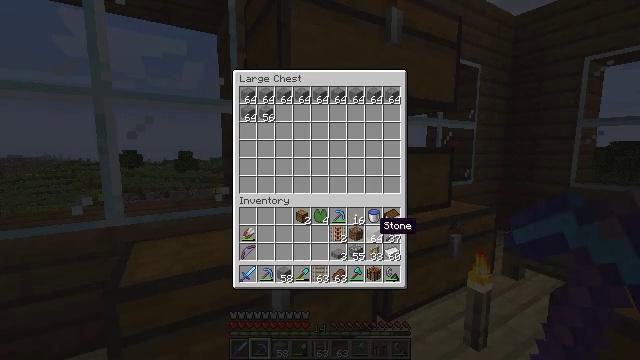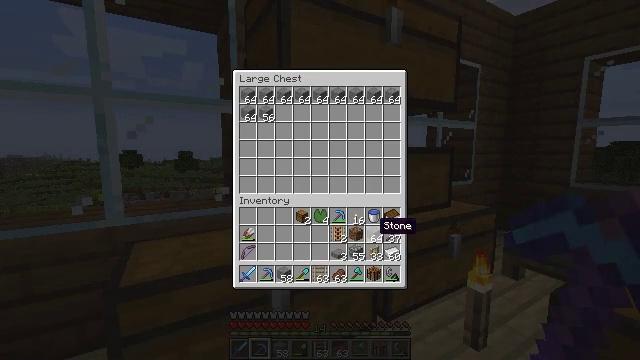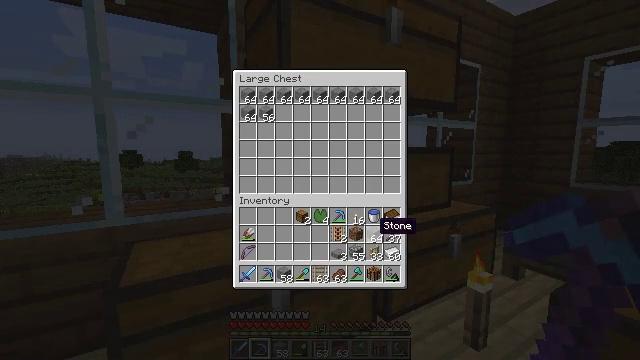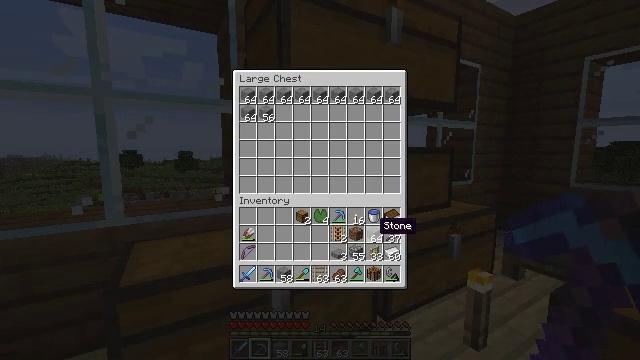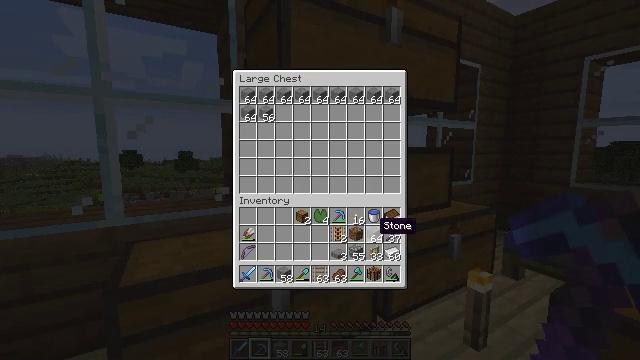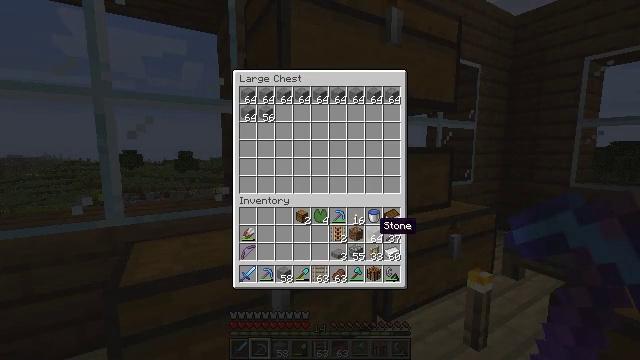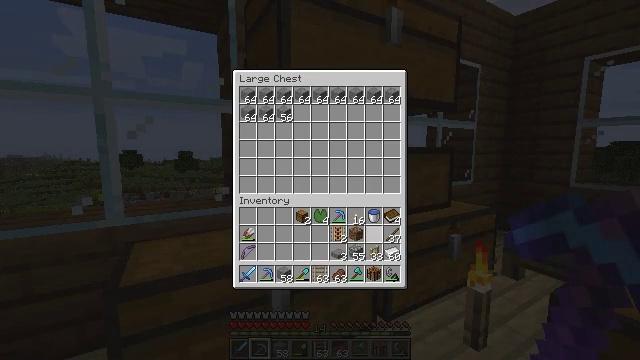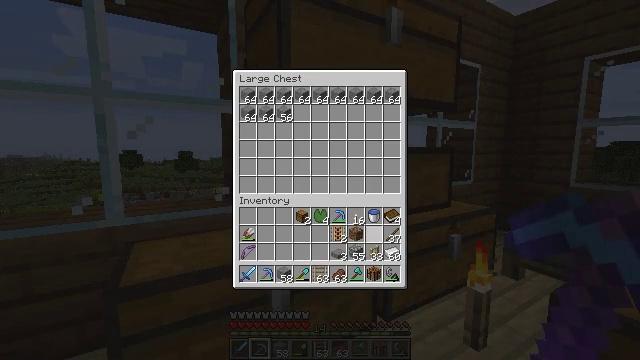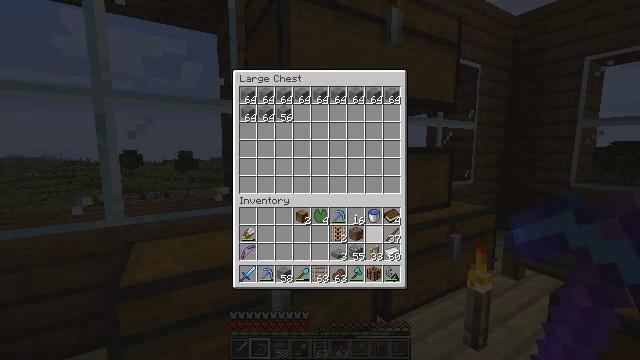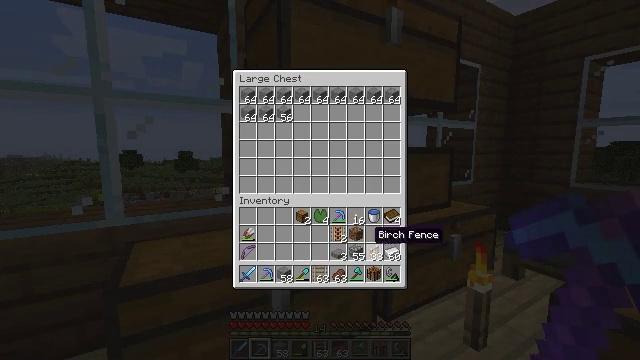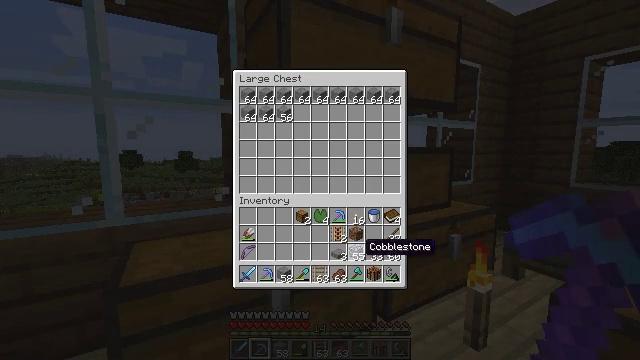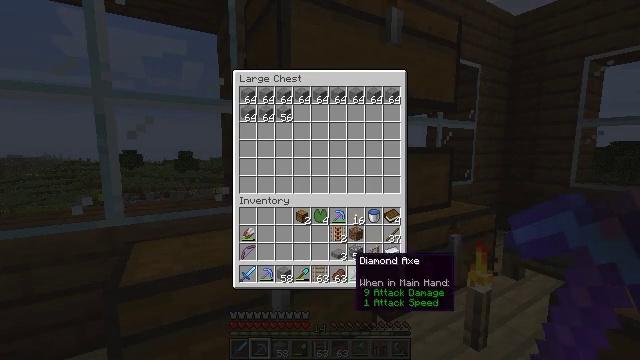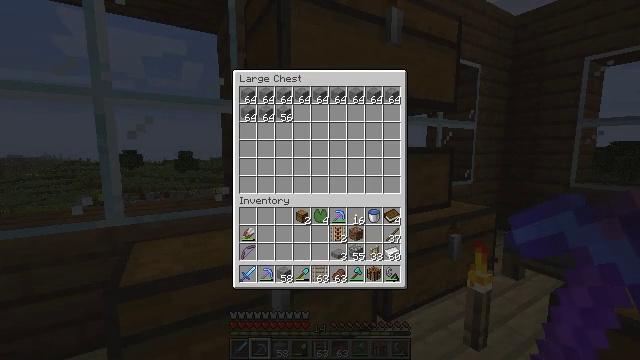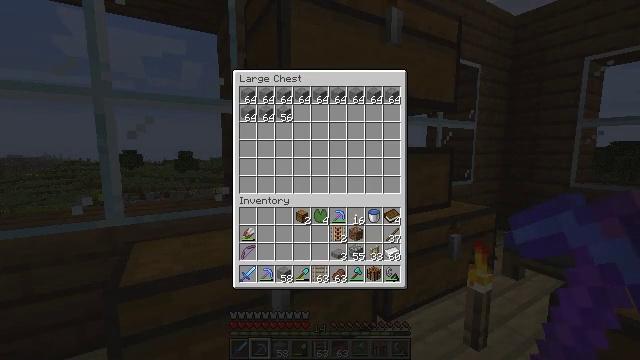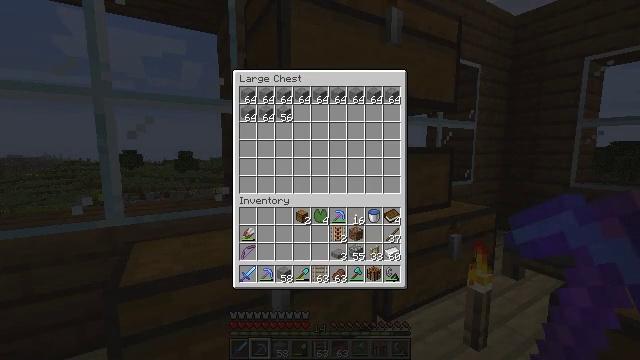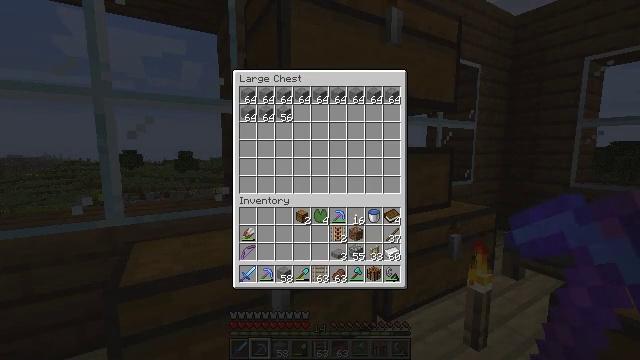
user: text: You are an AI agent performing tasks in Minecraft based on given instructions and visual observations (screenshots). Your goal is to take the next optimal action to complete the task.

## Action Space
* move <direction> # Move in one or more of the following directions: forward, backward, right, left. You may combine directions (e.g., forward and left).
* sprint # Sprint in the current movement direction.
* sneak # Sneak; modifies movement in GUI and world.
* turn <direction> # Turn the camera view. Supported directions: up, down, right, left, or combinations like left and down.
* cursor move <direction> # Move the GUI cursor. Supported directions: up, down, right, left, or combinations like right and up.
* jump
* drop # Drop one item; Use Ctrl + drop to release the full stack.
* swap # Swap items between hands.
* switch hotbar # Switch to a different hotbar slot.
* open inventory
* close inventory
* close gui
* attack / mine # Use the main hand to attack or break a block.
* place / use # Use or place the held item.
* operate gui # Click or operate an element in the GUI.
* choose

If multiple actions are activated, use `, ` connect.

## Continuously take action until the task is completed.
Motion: motion action
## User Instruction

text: Kill the chicken.
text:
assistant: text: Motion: sneak
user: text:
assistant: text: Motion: sneak
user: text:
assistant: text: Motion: sneak
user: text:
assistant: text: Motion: sneak
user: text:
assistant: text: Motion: sneak
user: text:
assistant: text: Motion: sneak, attack / mine
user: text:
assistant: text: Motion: sneak, attack / mine
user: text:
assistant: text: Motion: sneak
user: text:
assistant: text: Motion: sneak, turn down
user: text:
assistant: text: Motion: sneak, turn left and down
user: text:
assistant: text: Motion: sneak, turn left and down
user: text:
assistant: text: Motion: sneak, turn left and down
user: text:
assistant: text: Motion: sneak, turn down
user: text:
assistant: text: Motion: sneak
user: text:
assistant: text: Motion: sneak
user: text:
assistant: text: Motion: sneak
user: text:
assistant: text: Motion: sneak, turn up
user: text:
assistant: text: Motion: sneak, turn left
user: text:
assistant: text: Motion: sneak, turn left
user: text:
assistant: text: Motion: sneak, turn left
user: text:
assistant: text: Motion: sneak
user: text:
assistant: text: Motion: sneak
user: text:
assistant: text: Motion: sneak
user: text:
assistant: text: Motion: sneak
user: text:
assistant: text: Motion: sneak, attack / mine
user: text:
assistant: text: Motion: sneak, attack / mine
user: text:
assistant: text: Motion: sneak
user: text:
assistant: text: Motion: sneak
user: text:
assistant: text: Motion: sneak, turn right
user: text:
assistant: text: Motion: sneak